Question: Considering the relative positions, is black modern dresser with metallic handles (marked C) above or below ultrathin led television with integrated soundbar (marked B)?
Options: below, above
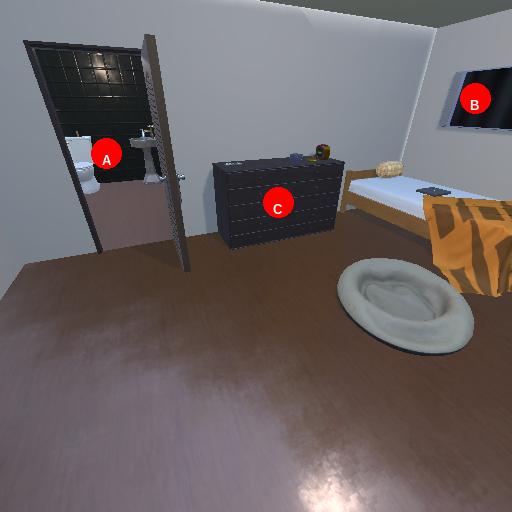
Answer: below